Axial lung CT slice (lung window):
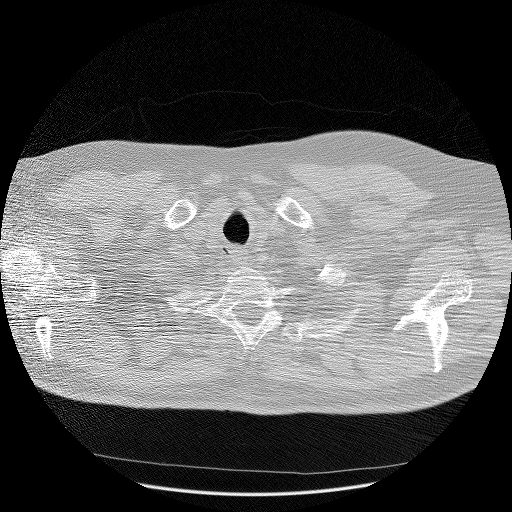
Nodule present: no